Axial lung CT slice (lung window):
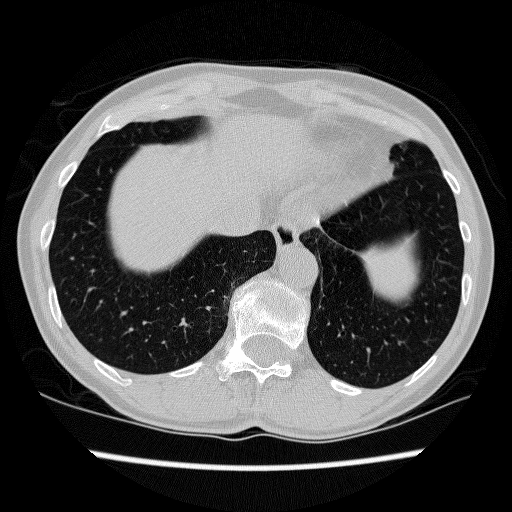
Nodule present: no